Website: crate-barrel
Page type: newsletter-management
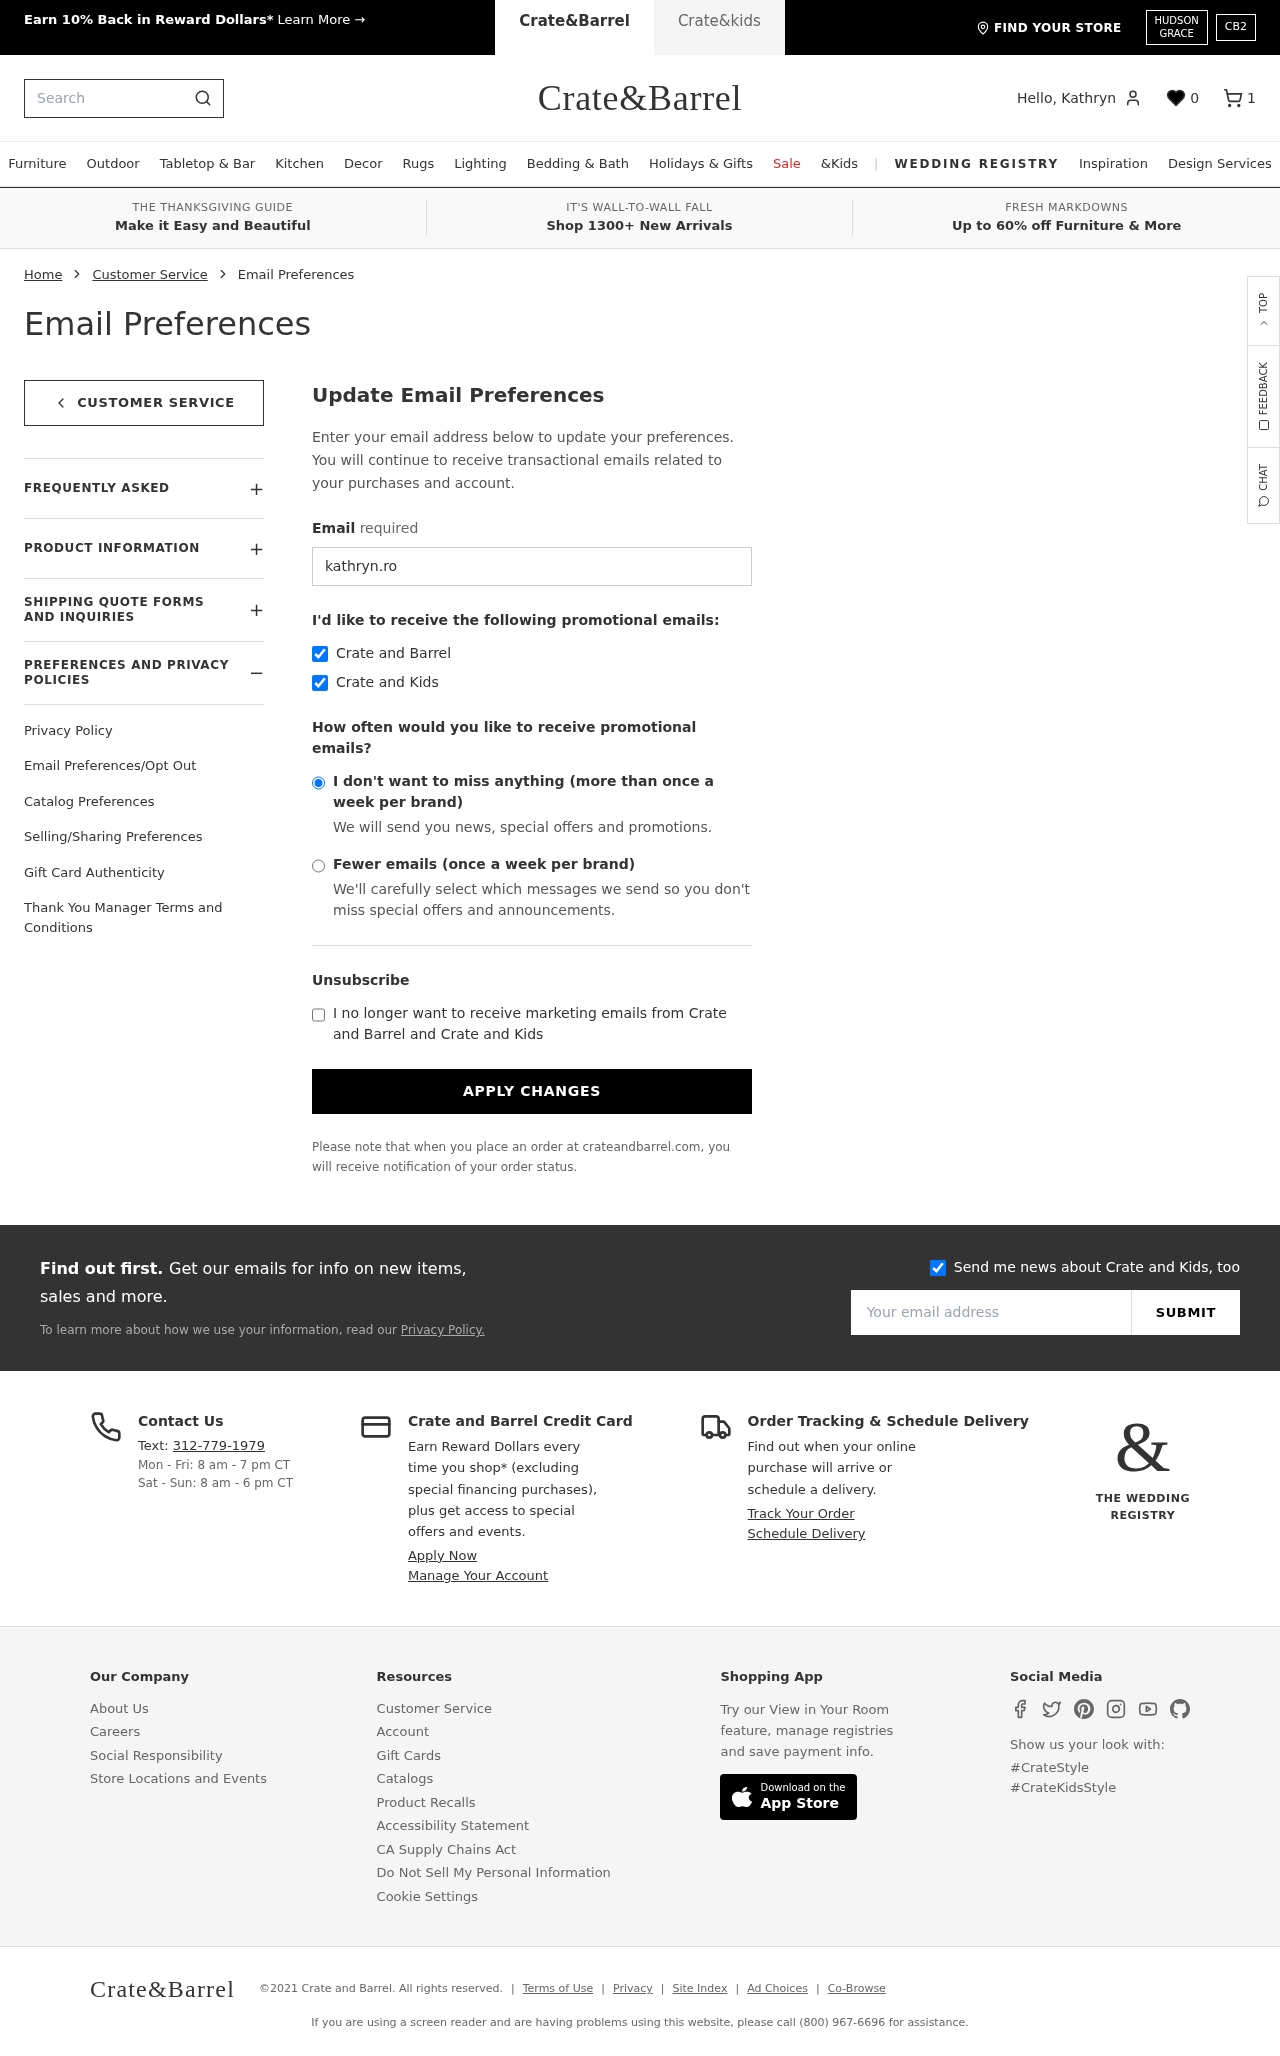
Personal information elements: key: PII_EMAIL
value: kathryn.robbins@gmail.com
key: PII_FIRSTNAME
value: Kathryn
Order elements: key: ORDER_NUM_ITEMS
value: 1
Search elements: key: HEADER_SEARCH
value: Search
Other elements: key: FAVORITES_COUNT
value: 0